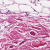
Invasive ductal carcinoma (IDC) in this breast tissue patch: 0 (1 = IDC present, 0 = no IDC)